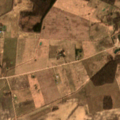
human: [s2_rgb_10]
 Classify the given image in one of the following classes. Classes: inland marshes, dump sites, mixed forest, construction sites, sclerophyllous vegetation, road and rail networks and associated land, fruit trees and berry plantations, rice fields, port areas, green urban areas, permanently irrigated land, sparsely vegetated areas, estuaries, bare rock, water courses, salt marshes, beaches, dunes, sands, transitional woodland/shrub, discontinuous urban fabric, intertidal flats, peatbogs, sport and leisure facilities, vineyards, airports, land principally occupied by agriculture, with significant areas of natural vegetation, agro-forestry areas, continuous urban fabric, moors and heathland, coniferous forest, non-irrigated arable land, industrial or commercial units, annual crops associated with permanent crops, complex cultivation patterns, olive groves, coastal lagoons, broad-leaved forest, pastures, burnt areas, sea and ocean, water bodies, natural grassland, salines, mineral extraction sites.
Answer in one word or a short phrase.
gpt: non-irrigated arable land, complex cultivation patterns, land principally occupied by agriculture, with significant areas of natural vegetation, broad-leaved forest, mixed forest